Interaction volume radius: 5 \u00c5
Interaction volume height: 30 \u00c5
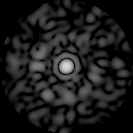
Disorder parameter: 0.8112